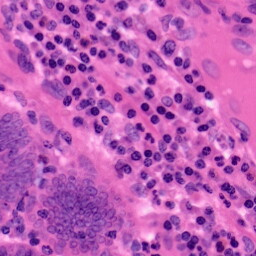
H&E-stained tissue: Colon